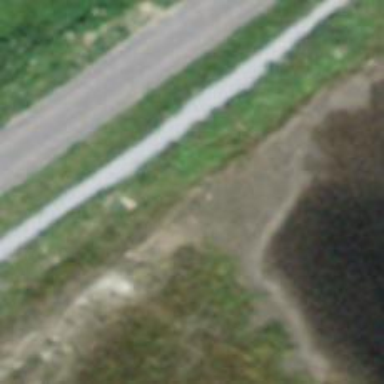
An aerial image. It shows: Path on the ground.